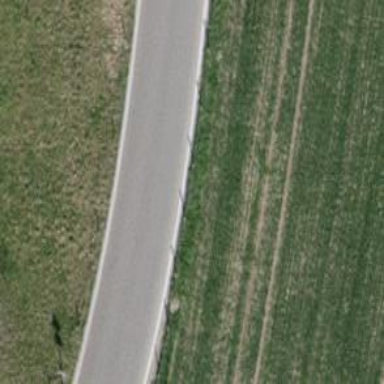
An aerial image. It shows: Asphalt road classified as tertiary.